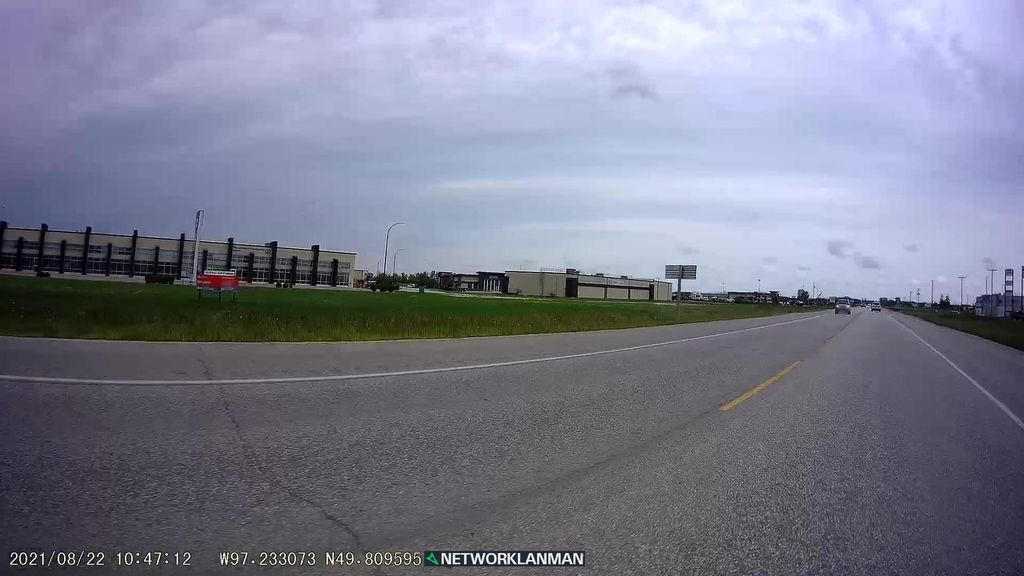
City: winnipeg